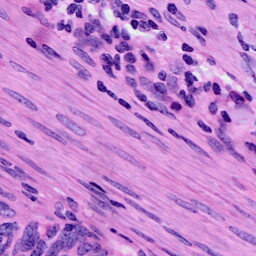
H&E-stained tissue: Cervix